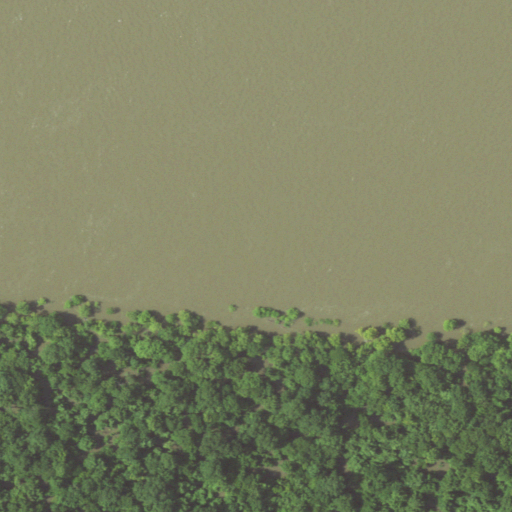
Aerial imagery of levee in Louisiana named Hog Point Revetment containing open water, woody wetlands, and mixed forest